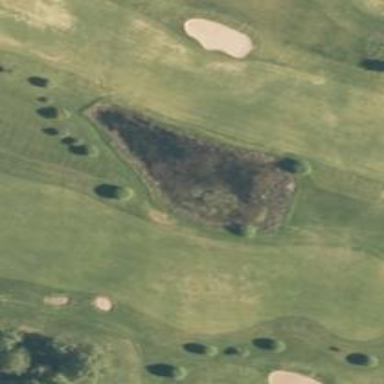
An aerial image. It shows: Water hazard on golf course. The hazard is natural water feature.